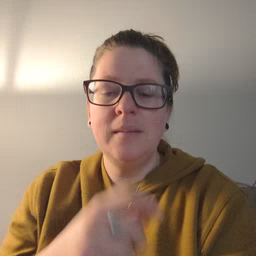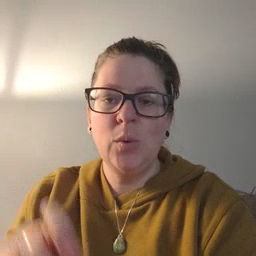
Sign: pencil